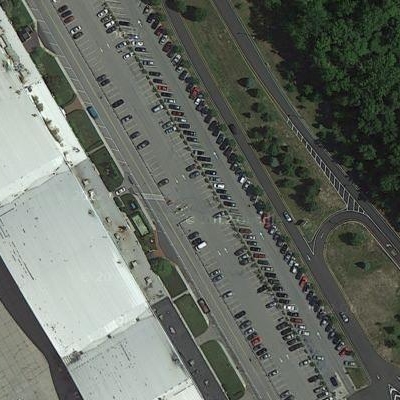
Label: gParking